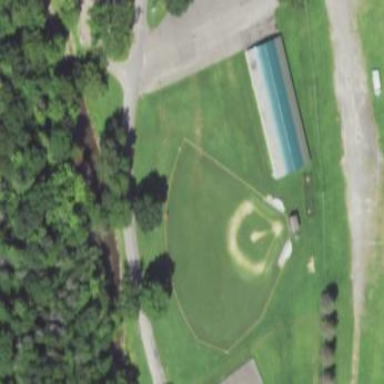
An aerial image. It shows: Baseball pitch for leisure and sports activities.